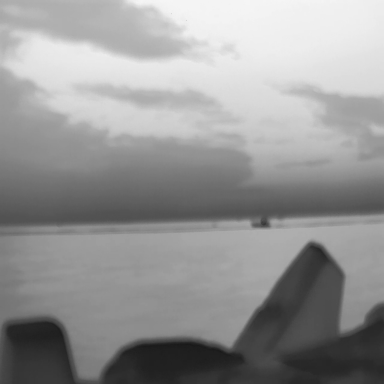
There is a bulk_carrier in the infrared image.